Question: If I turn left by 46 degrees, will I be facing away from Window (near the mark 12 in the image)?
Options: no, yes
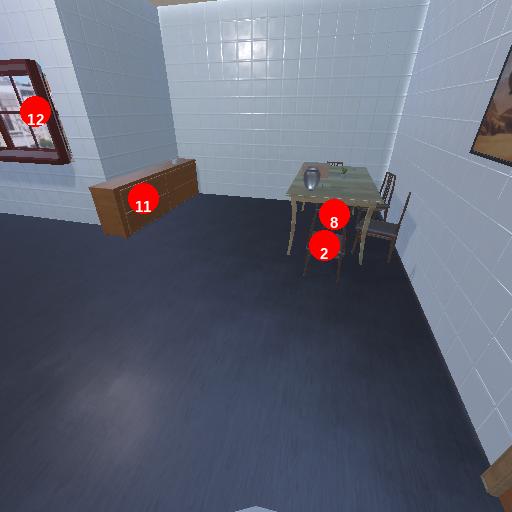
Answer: no